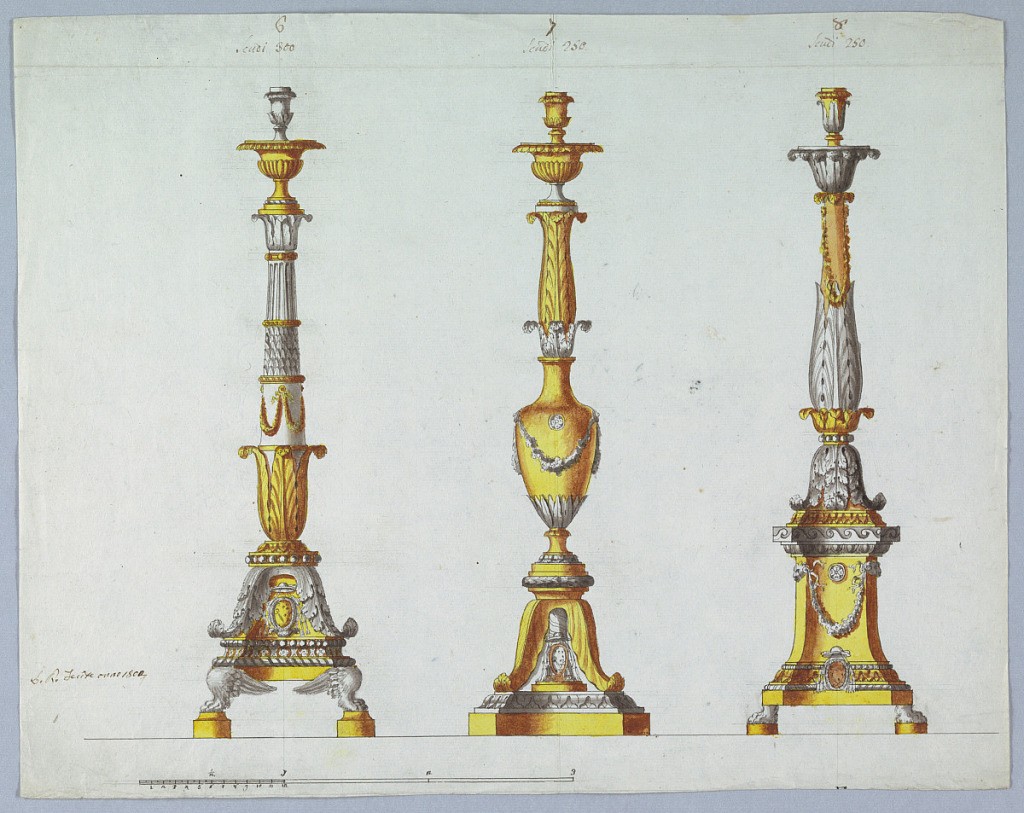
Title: Three Designs for Candlesticks
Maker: Luigi Righetti, Italian, 1780 - 1819
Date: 1802
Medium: Pen and ink, brush and sepia wash, gray, yellow watercolor, graphite on light blue paper
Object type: Drawing
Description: Horizontal rectangle. Three designs for candlesticks, the same designs that appear in 1938-88-626, with coat of arms of Cardinal Braschi at the pedestals. At left, candlestick A is supported by crouching lions carrying calyces. The pedestal is a richer variation of the one that appears in E in 1938-88-624. The shaft is  a foliated baluster above a calyx. At center, B is supported by tortoises upon knobs. The shaft has, below, a bowl in the two calyces; above, a fluted column. At left, C is also supported by tortoises. The shaft consists of a calyx in opposite direction, a capital, and of a column with a base, calyx, spiral flutes and scallops. Scale at lower left.